Question: I think this has been asked a million times, but with different definitions of the problem. And it's probably either easy to fix or a long lasting wish from web designers and still unanswered. : I do a search on css float on stack, but although some look like my problem, so far I haven't found a similar one.
What I'm trying to do will become clear if you see the attachment. I want them in rows of 3 neatly stacked under each other, where the height of each '<li>' item is different. In other words: the heighest '<li>' element in a row is leading, and the next row of items should wrap under this one. Right now the items on the new row bump into the content of a longer list item at the beginning, preventing the first item of the new row to fully float to the left.
Please note that I don't want to solve this with php or js, I think a pure css solution must be out there... Because with php, I could of course add a class like "new-row" to it and apply a 'clear: both' to it and it will wrap. If I want to do the same thing in CSS then I can't without using poorly supported ':nth-of-type' stuff. Besides, the content block is variable in width, so sometimes there are 3 on a row and sometimes maybe only 2 or up to 6.
Who can help?

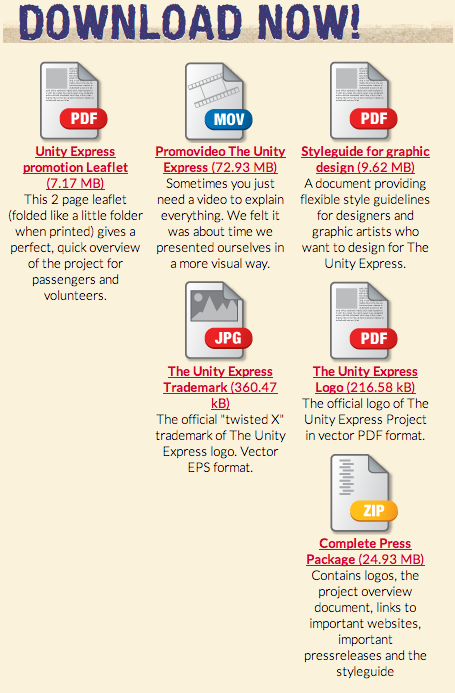
Answer: Use "display:inline-block" for LI, not "float:left"